Question: I have a form twig template with helpers and form blocks which I want to use to automatically style my form in the way Zurb Foundations expects.
It seems to be working well mostly but I have run into an issue with choice expanded (radio buttons) as you can see below.

Here is the generate markup:
'''
<div class="large-12 columns">
<input type="radio" id="user_gender_0" name="user[gender]" required="required" class="" value="male"> <label class="is-required">Male<input type="radio" id="user_gender_1" name="user[gender]" required="required" class="" value="female"> <label class="is-required">Female</label></label>
</div>
'''
For some reason the label for the "Male" option is wrapping the "Female" option and when corrected in inspect element it's fine.
Here is my twig template where I override blocks:
'''
{#
############# Radio #############
#}
{%- block radio_widget -%}
<input type="radio" {{ block('widget_attributes') }}{% if value is defined %} value="{{ value }}"{% endif %}{% if checked %} checked="checked"{% endif %} />
{%- endblock radio_widget -%}
{#
############# Labels #############
#}
{%- block form_label -%}
{% if label is not sameas(false) -%}
{% if required -%}
{% set label_attr = label_attr|merge({'class': (label_attr.class|default('') ~ ' is-required')|trim}) %}
{%- endif %}
{% if errors|length > 0 -%}
{% set label_attr = label_attr|merge({'class': (label_attr.class|default('') ~ ' error')|trim}) %}
{% endif %}
{% if label is empty -%}
{%- if label_format is not empty -%}
{% set label = label_format|replace({
'%name%': name,
'%id%': id,
}) %}
{%- else -%}
{% set label = name|humanize %}
{%- endif -%}
{%- endif -%}
<label{% for attrname, attrvalue in label_attr %} {{ attrname }}="{{ attrvalue }}"{% endfor %}>{{ label|trans({}, translation_domain) }}
{%- endif -%}
{%- endblock form_label -%}
{%- block button_label -%}{%- endblock -%}
'''
Updated info, the form type option:
'''
->add('gender', 'choice', [
'constraints' => new NotBlank(),
'choices' => Profile::getGenderTypes(),
'expanded' => true,
'multiple' => false,
'mapped' => false,
'attr' => [
'data-user-form' => 'gender'
]
])
'''
Can anyone suggest a better layout to match <URL>.
Kindest Regards
Nathan
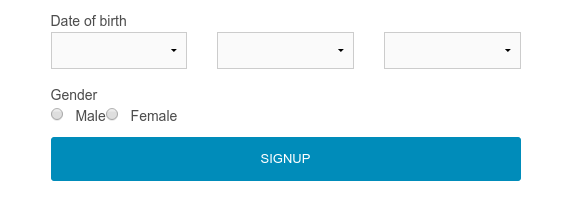
Answer: '''
<label{% for attrname, attrvalue in label_attr %} {{ attrname }}="{{ attrvalue }}"{% endfor %}>{{ label|trans({}, translation_domain) }}
'''
You didn't close the 'label' tag. That's why the 'Male' label is wrapping the 'Female' option.
Add '</label>' at the end.
'''
<label{% for attrname, attrvalue in label_attr %} {{ attrname }}="{{ attrvalue }}"{% endfor %}>{{ label|trans({}, translation_domain) }}</label>
'''